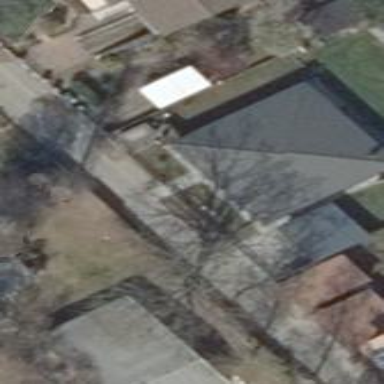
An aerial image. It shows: Detached building with pyramidal roof shape.